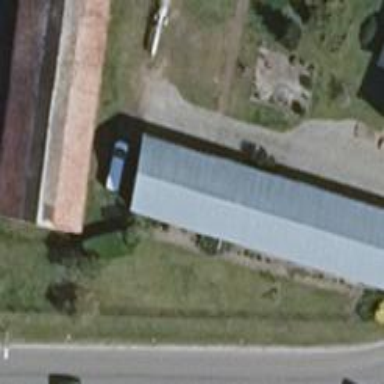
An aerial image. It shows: Gabled farm auxiliary building with the roof oriented along its structure.